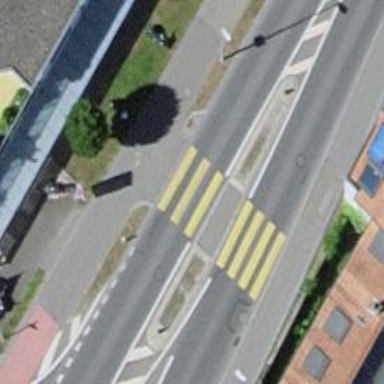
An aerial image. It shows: Kerb serving as barrier.